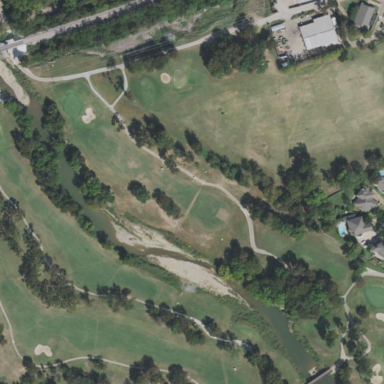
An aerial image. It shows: Grassy area designated as golf fairway.